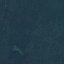
Label: Forest